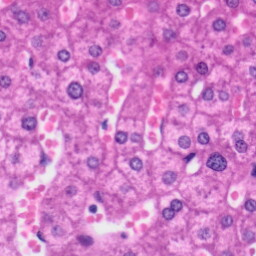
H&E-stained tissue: Liver